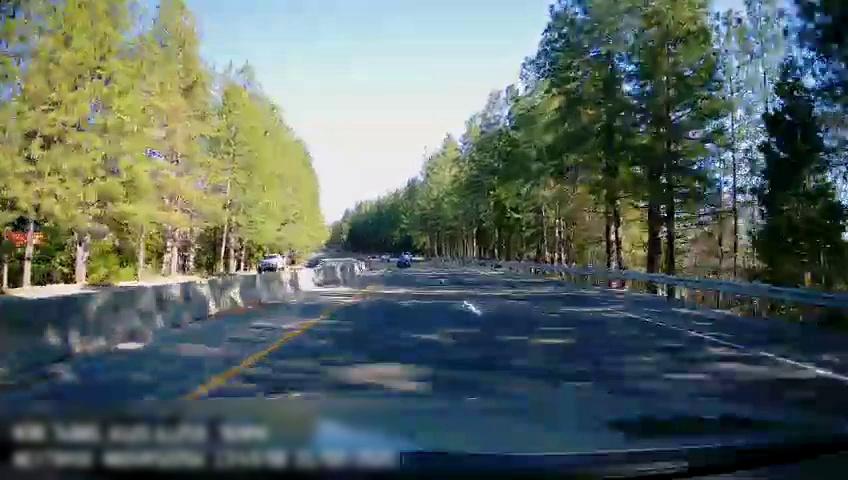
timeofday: Day
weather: Sunny
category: Drivable Space
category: Vehicles | Car
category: Vehicles | Car
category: Vehicles | Truck
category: Lanes | Current Lane
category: Lanes | Current Lane
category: Lanes | Alternate Lane